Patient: sex F, age 63
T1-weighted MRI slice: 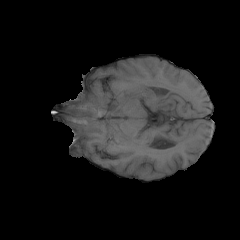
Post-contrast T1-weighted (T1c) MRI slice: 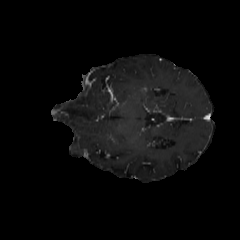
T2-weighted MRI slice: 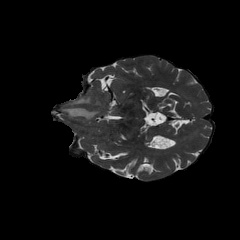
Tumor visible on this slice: yes
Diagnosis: Glioblastoma, IDH-wildtype
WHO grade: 4